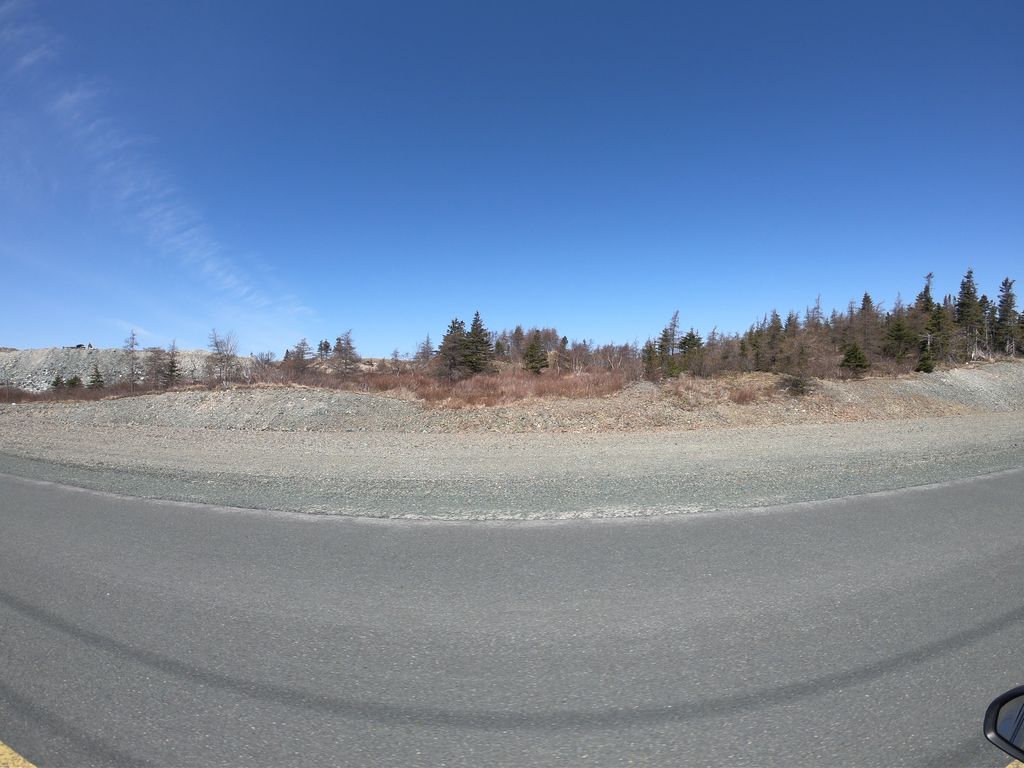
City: st_johns